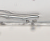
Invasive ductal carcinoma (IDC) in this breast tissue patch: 0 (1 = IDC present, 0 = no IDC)